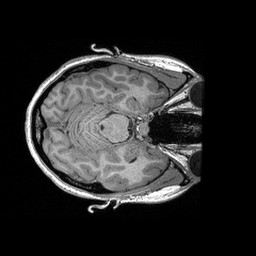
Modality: T1w
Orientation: axial
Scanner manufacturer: siemens
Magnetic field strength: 3 T
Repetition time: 2.3 s
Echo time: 0.00298 s